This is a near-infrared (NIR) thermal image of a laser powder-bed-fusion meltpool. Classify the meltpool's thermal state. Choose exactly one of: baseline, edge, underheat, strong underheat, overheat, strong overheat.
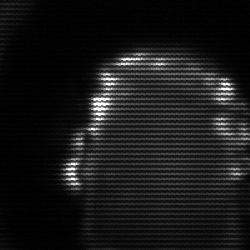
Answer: baseline